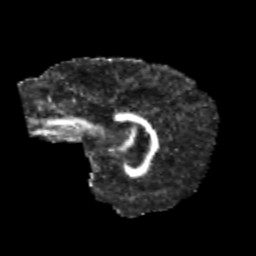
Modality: FA
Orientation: sagittal
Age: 13
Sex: female
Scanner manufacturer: siemens
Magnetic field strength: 3 T
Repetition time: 3.8 s
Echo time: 0.07 s